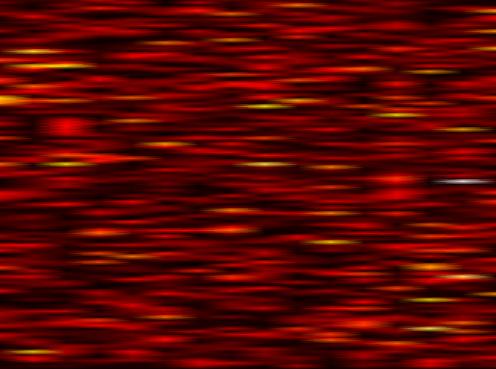
Label: UFMC